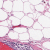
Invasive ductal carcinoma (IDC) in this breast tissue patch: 0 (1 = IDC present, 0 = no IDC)